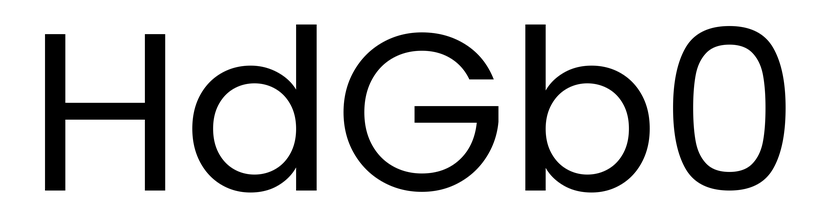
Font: Poppins-Regular